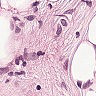
Metastatic tissue present: yes